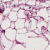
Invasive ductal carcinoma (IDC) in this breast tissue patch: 0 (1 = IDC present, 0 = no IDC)